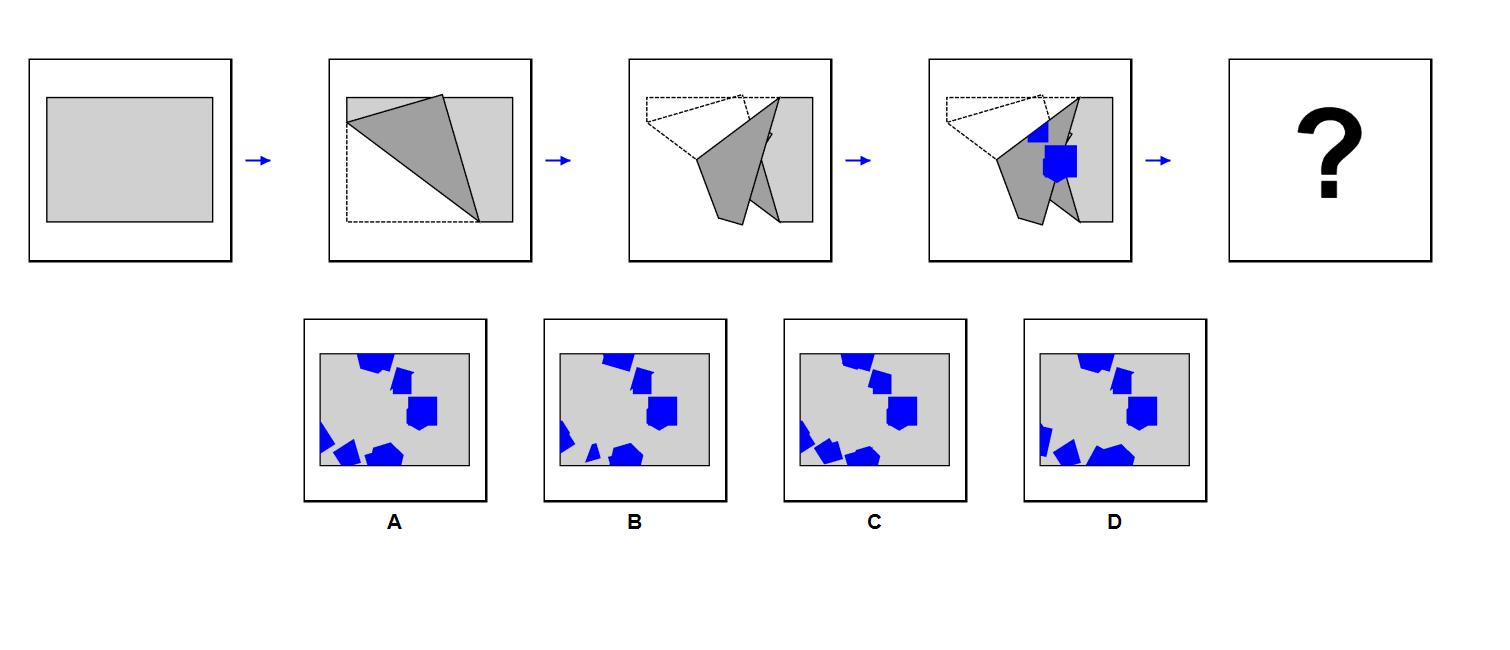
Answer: C